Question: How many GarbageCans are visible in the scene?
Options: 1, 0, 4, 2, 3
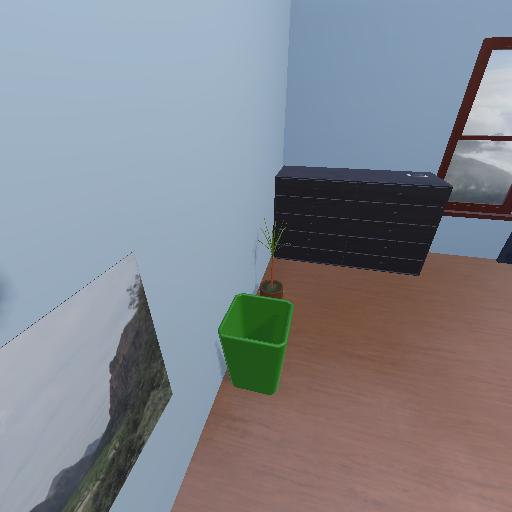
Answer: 1